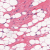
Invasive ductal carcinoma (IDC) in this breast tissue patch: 0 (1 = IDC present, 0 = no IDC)